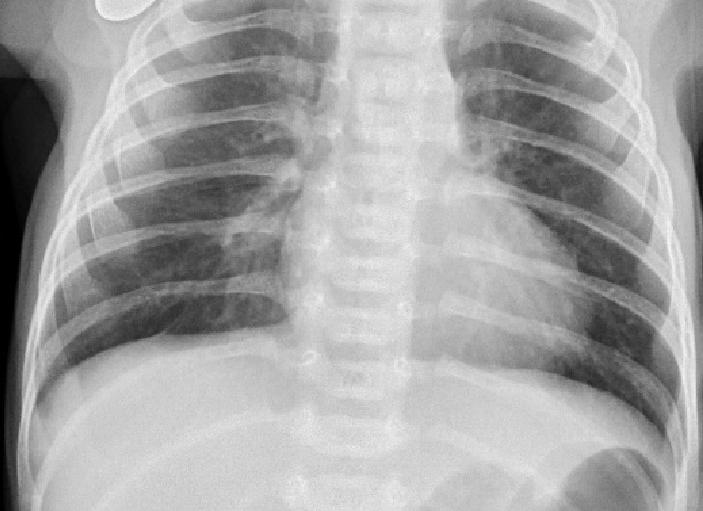
Diagnosis: PNEUMONIA